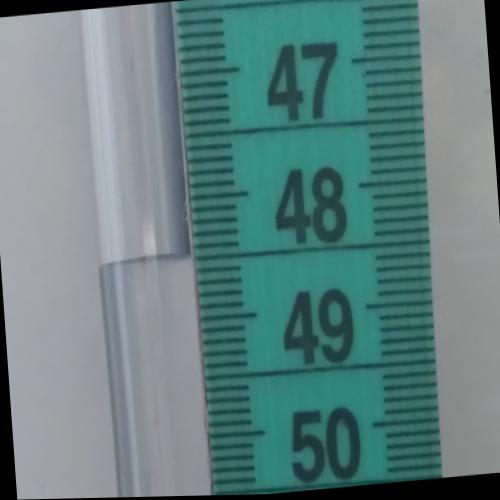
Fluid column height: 48.5 cm